Field crop: maize
Growth stage: 2
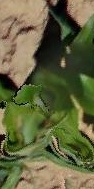
Species: maize